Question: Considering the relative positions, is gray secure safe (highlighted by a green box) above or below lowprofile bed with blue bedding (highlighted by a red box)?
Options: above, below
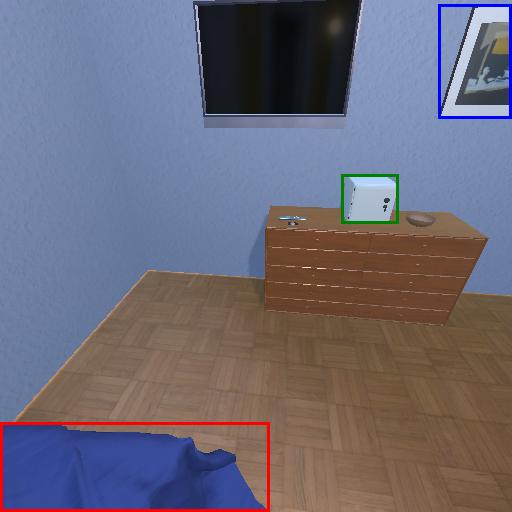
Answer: above